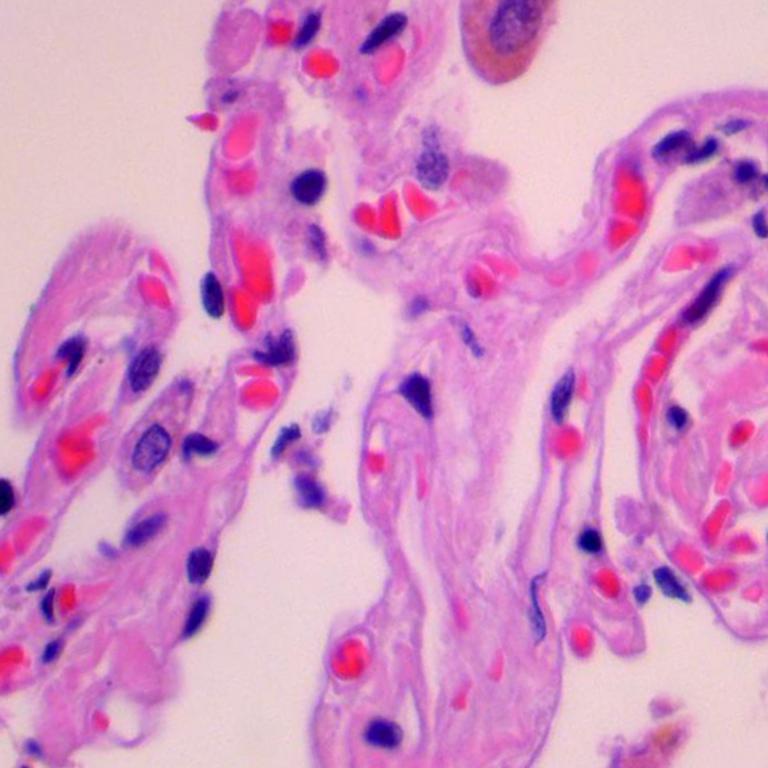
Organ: lung
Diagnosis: benign